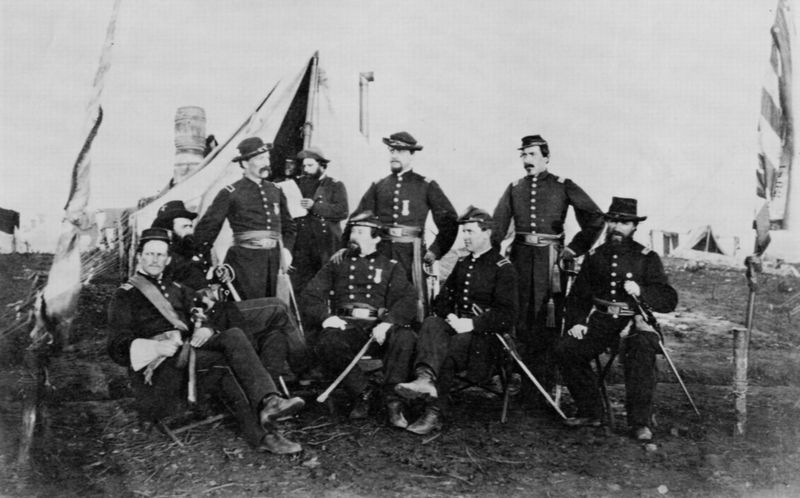
Titel: Offiziersgruppe bei Fredericksburg
Künstler: Mathew B. Brady
Schlagwörter: gruppe, himmel, kampf, mann, weiß, menschen, sitzen, grau, handschuh, hut, hüte, männer, schwarz, stuhl, gras, gürtel, rasen, wiese, rock, anzug, bart, kappe, mützen, schnurrbart, bildnis, portrait, porträt, feld, pose, sitzend, stehend, kamin, stock, schärpe, füße, fahnen, schuhe, stab, fahne, flagge, hosen, amerika, fahnenmast, krieg, schlacht, soldaten, zigarre, barbe, knöpfe, pfosten, foto, fotografie, posen, kanone, militär, revolution, schwert, säbel, uniform, uniformen, waffen, chapeau, stöcke, degen, orden, stiefel, gruppenbild, armee, kämpfen, photo, silbern, gewehr, regiment, dolch, krieger, general, assis, zeltlager, artillerie, flaggen, fässer, usa, feldwebel, gewehre, posten, fotographie, sieger, sklaven, épée, kompanie, infanterie, offiziere, schlachtfeld, schärpen, zelt, lager, boutons, ceinture, südstaaten, gruppenfoto, bajonett, weltkrieg, bürgerkrieg, casque, erster weltkrieg, terre, herbe, drapeau, aufmarsch, drapeaux, soldats, bottes, groupe, arme, hommes, feldlager, chapeaux, gewähr, camp, bataillon, debout, militaire, uniforme, gewähre, republikaner, tente, fahen, stiefeletten, erinnerungsfoto, nordstaaten, plein air, botte, konföderierte, himmel#, foto schwarz, wafen, leibbinden, schwarz foto, médaille, grupenbildn, gurppe, médailles, neuf, yankies, insignes